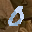
Label: 0